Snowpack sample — Buffalo Mountain, Silverthorne, Colorado, USA (1/25/25, 10:11 AM MST)
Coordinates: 39.6222, -106.1139
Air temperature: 22 °F
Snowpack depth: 110 cm
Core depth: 30 cm
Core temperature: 42.8 °F
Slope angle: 12°, slope face: 102°
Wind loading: high
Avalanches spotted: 0
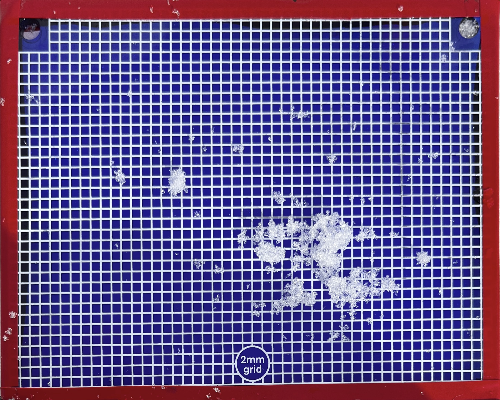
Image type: profile
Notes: No avalanches nearby, collected on the outskirts of a fire break 15 meters from the treeline, on way to Buffalo and Red Mountain